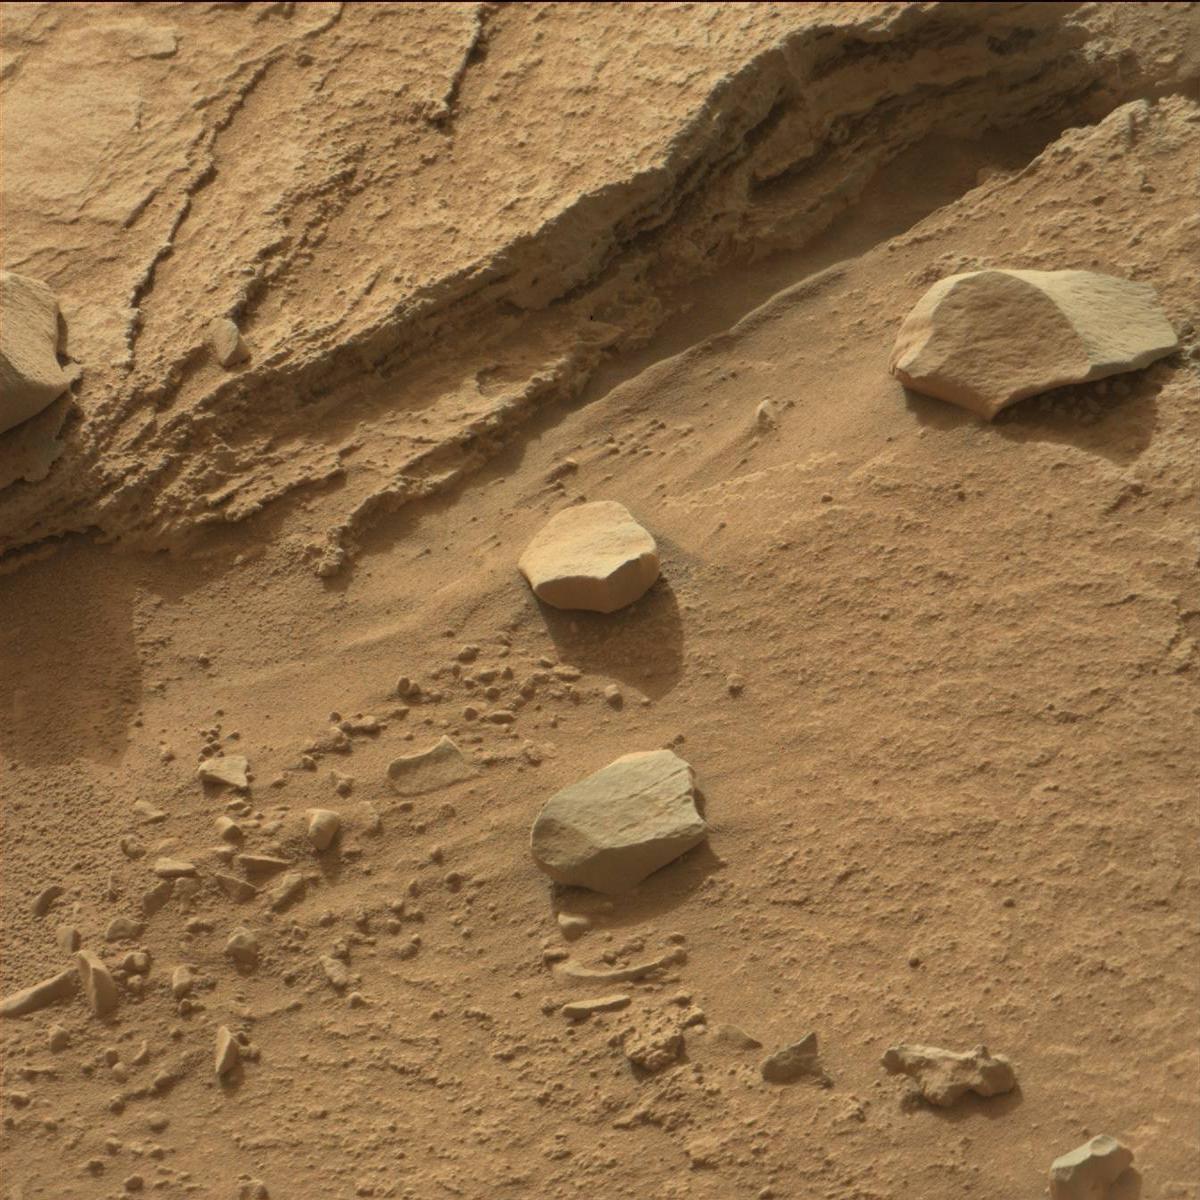
Terrain classes present: Bedrock, Rock, Sand / Soil